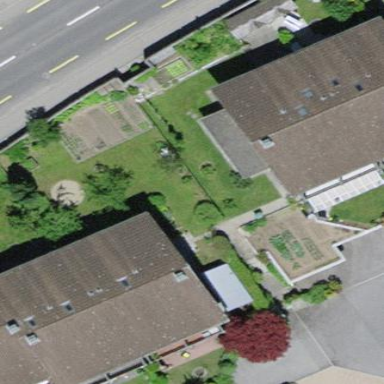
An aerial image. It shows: Terrace building.